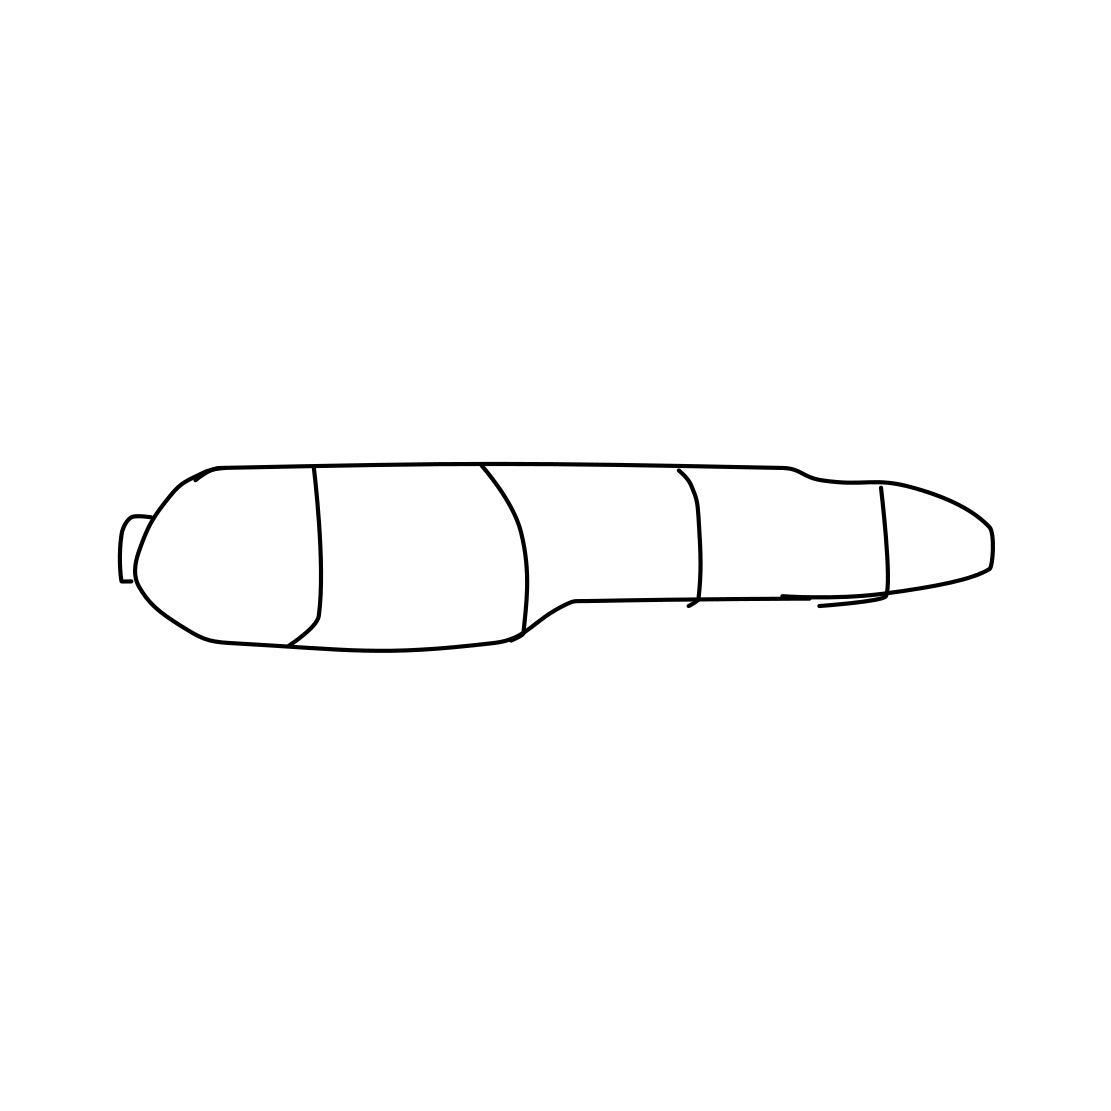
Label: carrot